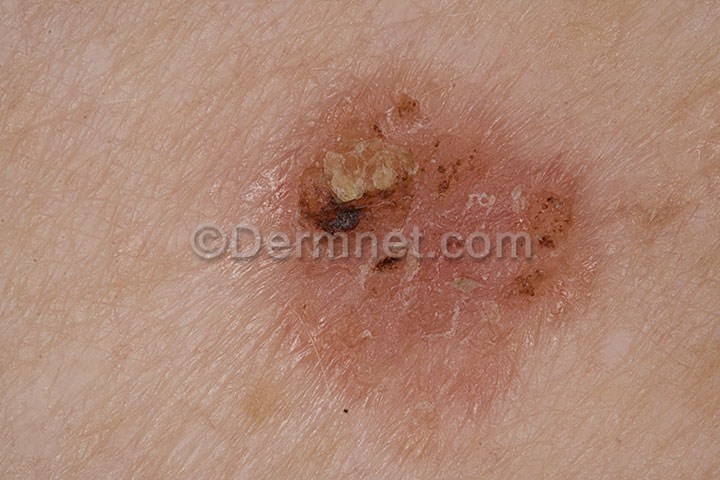
Disease: Seborrheic Keratoses and other Benign Tumors